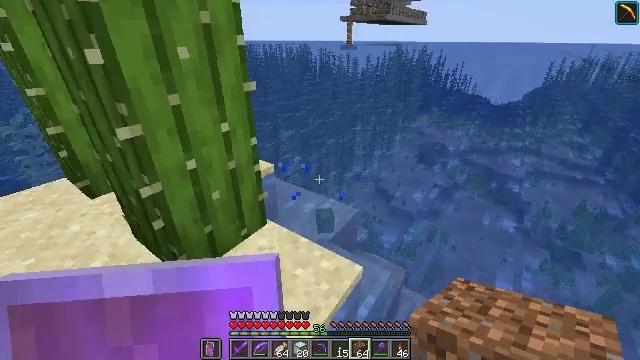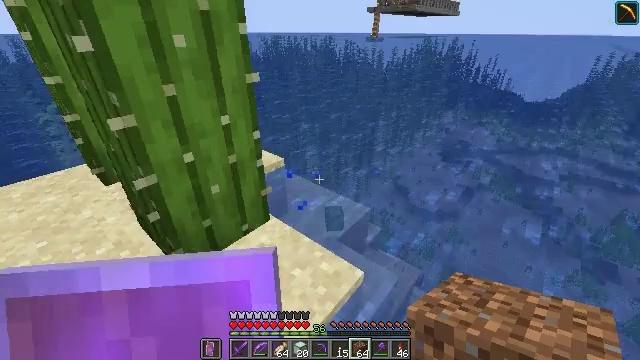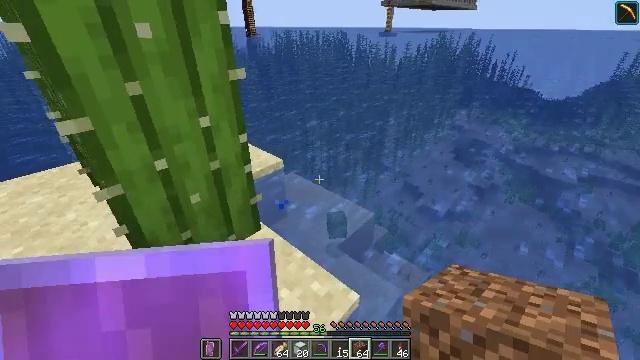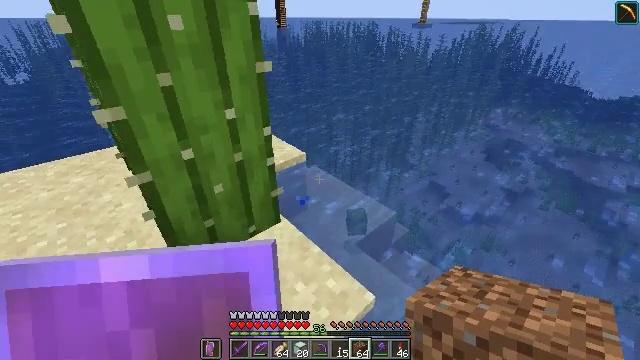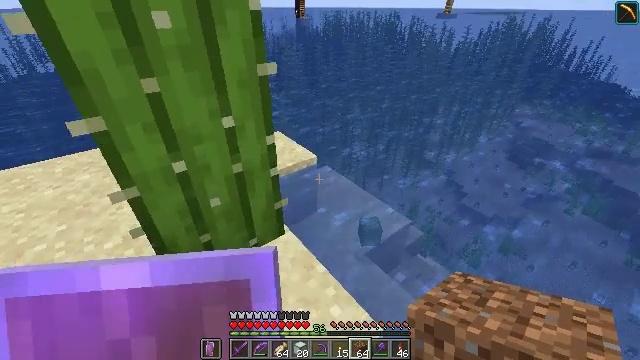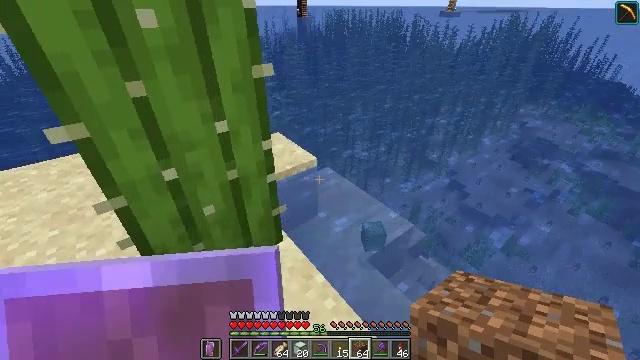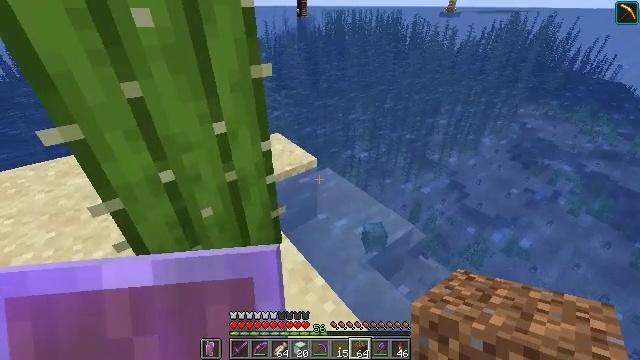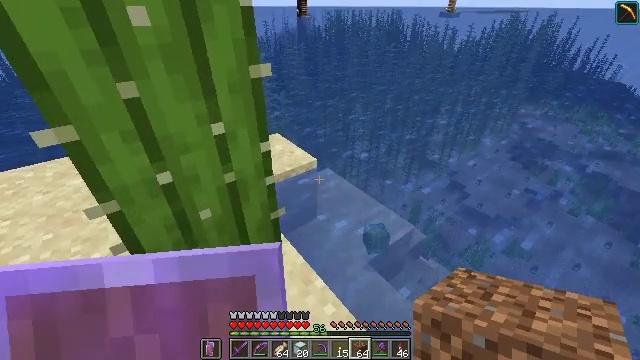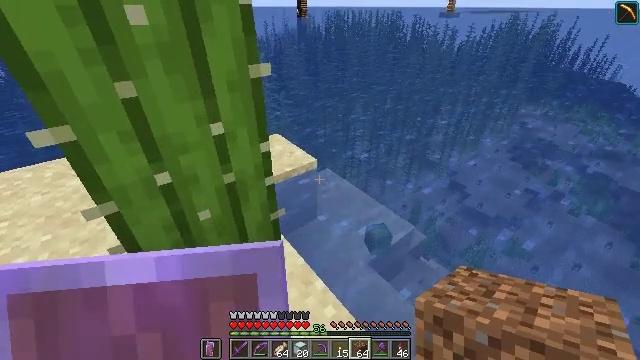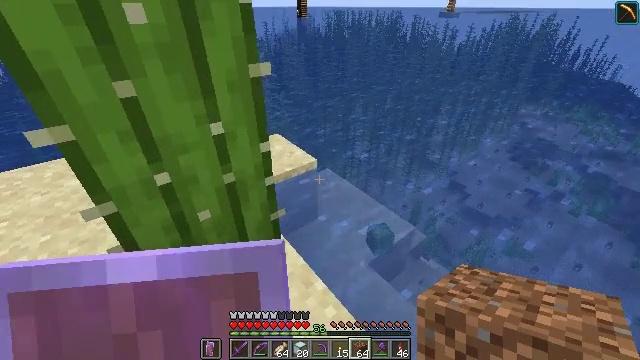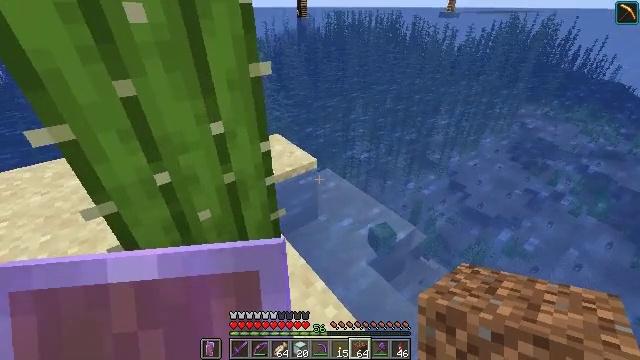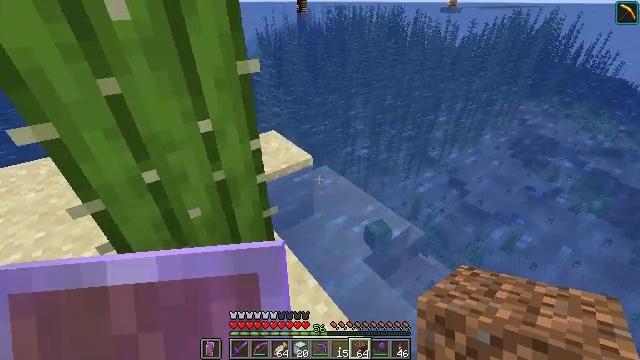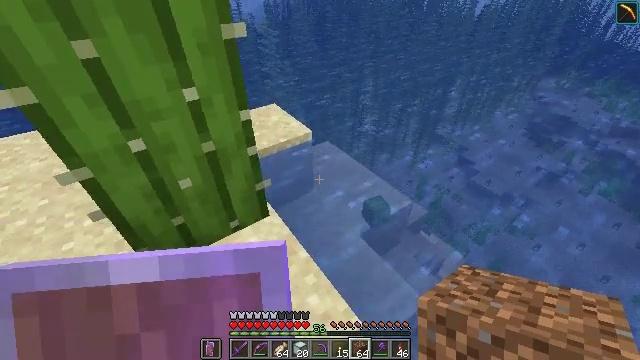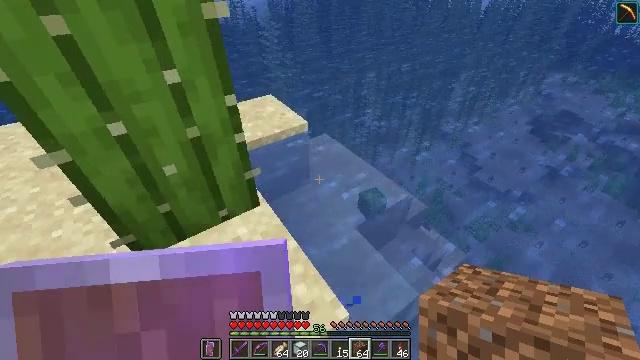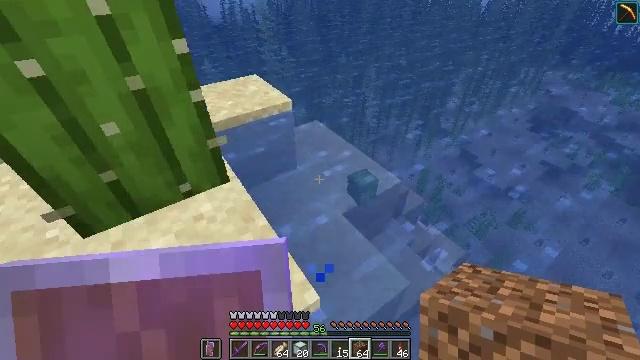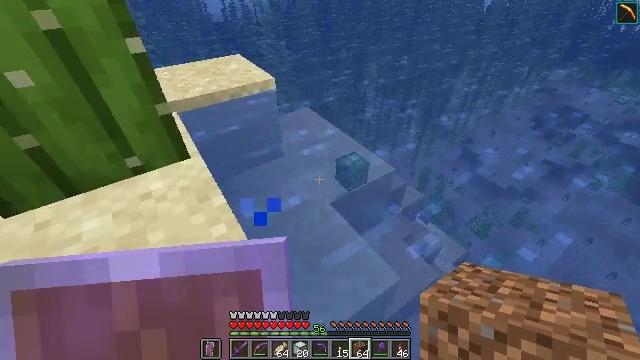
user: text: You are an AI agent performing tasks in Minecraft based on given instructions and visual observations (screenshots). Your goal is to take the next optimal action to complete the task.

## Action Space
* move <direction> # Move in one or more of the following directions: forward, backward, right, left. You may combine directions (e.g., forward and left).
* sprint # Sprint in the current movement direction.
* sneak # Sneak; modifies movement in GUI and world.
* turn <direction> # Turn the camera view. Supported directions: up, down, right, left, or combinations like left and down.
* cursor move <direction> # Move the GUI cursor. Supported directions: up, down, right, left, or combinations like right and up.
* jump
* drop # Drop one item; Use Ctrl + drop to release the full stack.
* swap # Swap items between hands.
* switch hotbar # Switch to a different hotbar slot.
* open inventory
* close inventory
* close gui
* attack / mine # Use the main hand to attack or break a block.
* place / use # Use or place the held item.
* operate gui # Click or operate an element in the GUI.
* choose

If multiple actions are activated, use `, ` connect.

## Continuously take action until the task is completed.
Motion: motion action
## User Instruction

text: Gather cactus by attacking it.
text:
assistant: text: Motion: move forward, turn left and down
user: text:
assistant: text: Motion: move forward, turn left
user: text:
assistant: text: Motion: move forward, turn left and down
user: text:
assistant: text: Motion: turn left and down
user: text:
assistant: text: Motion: no_op
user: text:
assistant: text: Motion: no_op
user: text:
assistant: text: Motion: no_op
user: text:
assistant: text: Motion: no_op
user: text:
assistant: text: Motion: no_op
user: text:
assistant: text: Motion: no_op
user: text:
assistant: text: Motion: move right
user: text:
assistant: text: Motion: move right, turn left and down
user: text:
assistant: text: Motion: move forward and move right, turn down
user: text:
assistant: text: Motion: move forward and move right
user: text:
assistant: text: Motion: move forward and move right
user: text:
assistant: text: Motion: move forward and move right, turn left and down
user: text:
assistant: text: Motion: move forward and move right, turn left and down
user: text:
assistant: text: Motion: move forward and move right, turn left and down
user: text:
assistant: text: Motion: move forward and move right, turn left and down
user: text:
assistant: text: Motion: move forward and move right, turn left and down
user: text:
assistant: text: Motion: move forward and move right, turn left and down
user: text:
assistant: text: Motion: move forward and move right, turn left
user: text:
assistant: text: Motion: move forward, turn left
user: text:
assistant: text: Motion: move forward, turn left
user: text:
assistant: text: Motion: move forward, turn left and up
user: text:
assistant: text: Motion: move forward, turn left and up
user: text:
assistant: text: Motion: move forward, turn left
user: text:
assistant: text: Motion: move forward, turn left and up
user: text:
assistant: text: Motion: move forward, turn left and up
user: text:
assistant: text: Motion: move forward, turn left and up